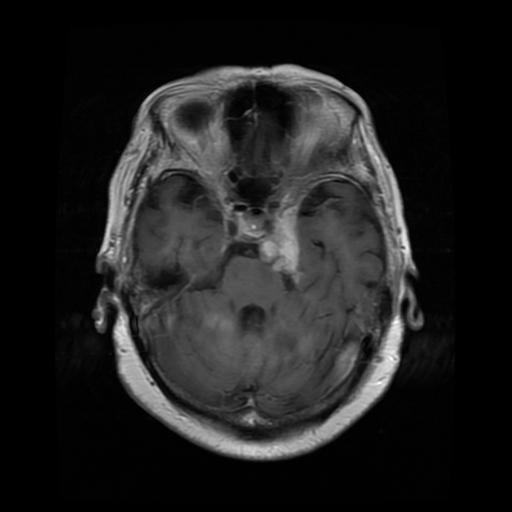
Label: meningioma